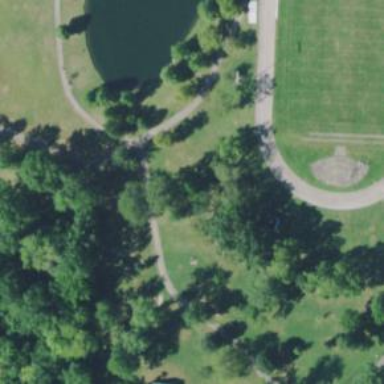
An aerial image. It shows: Disc golf basket.